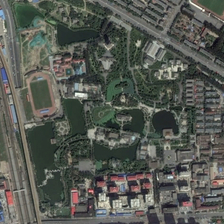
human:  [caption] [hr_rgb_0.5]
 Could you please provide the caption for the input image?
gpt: many buildings are around a park with green trees and ponds near a playground .

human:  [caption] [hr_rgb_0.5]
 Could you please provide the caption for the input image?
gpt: many buildings are around a park with green trees and ponds near a playground .

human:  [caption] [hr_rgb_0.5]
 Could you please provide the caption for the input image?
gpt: many buildings are around a park with green trees and ponds near a playground .

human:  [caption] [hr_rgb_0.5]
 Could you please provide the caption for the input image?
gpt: many buildings are around a park with green trees and ponds near a playground .

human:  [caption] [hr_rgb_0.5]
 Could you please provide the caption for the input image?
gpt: many buildings are around a park with green trees and ponds near a playground .